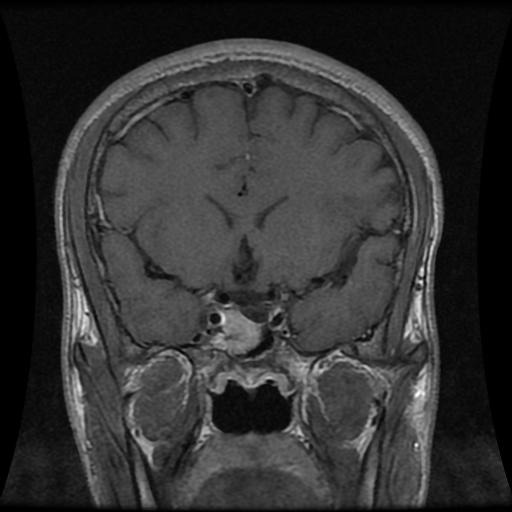
Label: pituitary